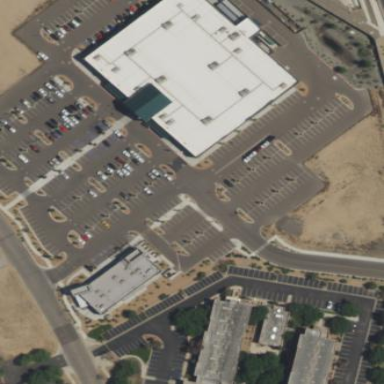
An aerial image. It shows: Retail area.